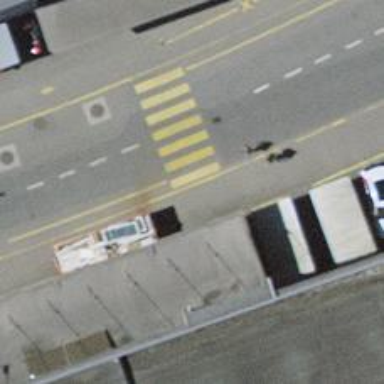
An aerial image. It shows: Kerb barrier.